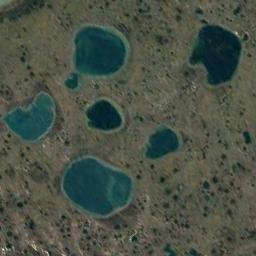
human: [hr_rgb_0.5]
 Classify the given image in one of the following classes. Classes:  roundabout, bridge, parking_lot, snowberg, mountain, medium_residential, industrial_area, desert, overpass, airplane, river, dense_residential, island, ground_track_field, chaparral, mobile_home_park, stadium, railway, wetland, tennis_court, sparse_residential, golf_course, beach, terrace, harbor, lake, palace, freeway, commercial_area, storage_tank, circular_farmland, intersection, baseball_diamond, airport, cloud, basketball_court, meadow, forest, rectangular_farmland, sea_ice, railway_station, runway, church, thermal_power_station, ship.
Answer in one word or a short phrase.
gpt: lake